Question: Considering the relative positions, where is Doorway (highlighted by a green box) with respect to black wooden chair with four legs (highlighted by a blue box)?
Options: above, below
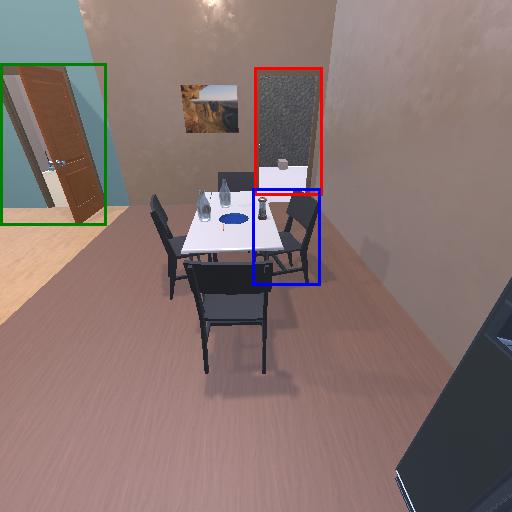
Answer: above